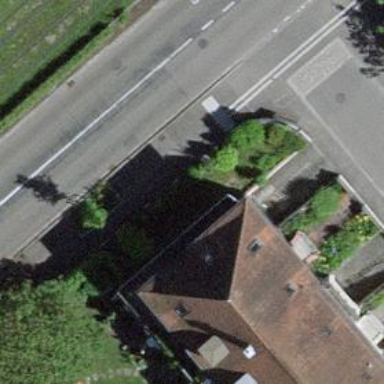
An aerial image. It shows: Terrace building.